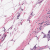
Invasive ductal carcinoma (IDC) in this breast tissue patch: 0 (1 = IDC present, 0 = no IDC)